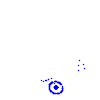
Particle: pion